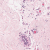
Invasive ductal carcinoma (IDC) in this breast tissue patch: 0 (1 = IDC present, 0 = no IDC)